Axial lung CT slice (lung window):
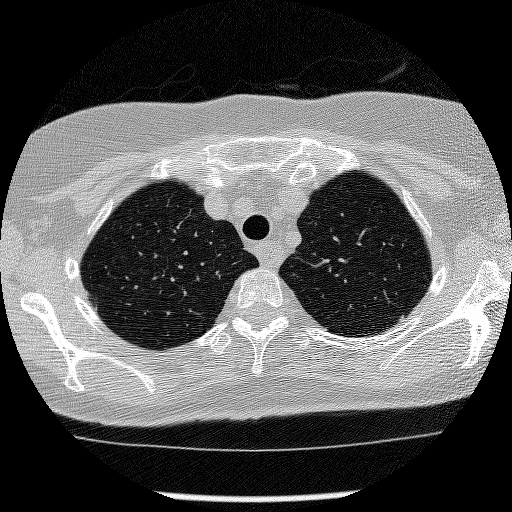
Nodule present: no